Question: I have a column of type varchar that stores many different numbers.
Say for example see the picture
It should short as
'12-1'
'12-13'
'12-105'
'12-127'
'12-168'
Thanks
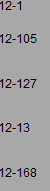
Answer: 1You can try something like that:
'''
SELECT *, SUBSTRING_INDEX(row_name, '-', 1) as some_sort
FROM table_name
ORDER BY some_sort
'''
So i guess (not tested, but idea in that way) :
'12-34','12-46','12-95','12-135'...etc
But question quality is low, so i can only guess what u want to do.